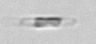
Label: Bacillariophyceae